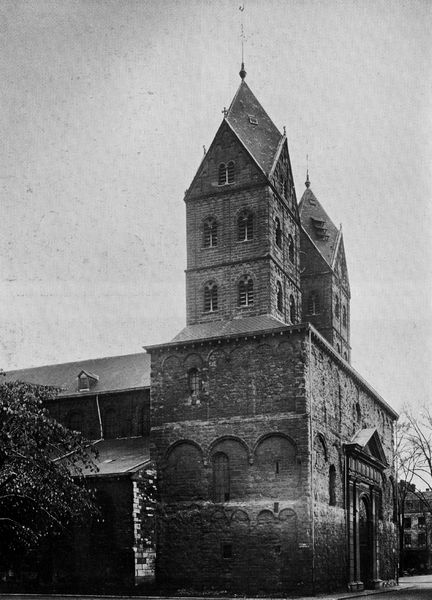
Titel: Lüttich, St. Bartholomäus
Standort: Lüttich (EU - B)
Institution: Liege, St. Barthélemy
Schlagwörter: baum, himmel, laub, weiß, kirchturm, fenster, schwarz, säule, säulen, tür, dach, haus, alt, wand, spitze, stein, steine, kirche, turm, bogen, giebel, mauer, ziegel, rundbogen, tor, foto, fotografie, bögen, eingang, kreuz, türme, mauerwerk, schwarzweiss, kapitell, aussenansicht, dreiecksgiebel, portal, kirchenschiff, romanik, gaube, dorisch, fotographie, dachgaube, basilika, kriche, romanisch, tiurm, ziegelmauer, gliederung, westwerk, westportal, wetterhahn, tympano, kirhe, ottonisch, sankt michael, gebüude, hildesheim, kkirche